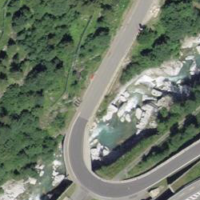
EUNIS habitat code: 23
Species observed at this site:
Corvus corone
Motacilla cinerea
Cyanistes caeruleus
Parus major
Pica pica
Phoenicurus ochruros
Garrulus glandarius
Fringilla coelebs
Hyles gallii